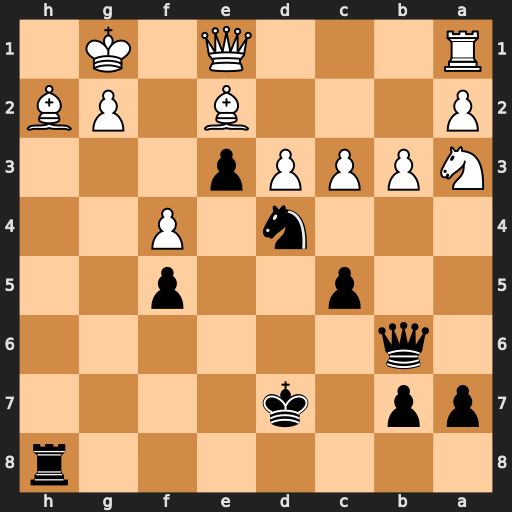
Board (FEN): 7r/pp1k4/1q6/2p2p2/3n1P2/NPPPp3/P3B1PB/R3Q1K1
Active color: b
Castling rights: -
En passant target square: -
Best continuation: Qh6 Bh5 Qxh5 Qxe3 Qxh2+